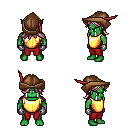
a pixel art fantasy rpg character, male body template, orc, green skin, gold chest armor, red pants, white blonde loose hair, leather cap, metal gloves, four views (front, back, left, right), 2x2 character sprite sheet, small pixel art, hard edges, no anti-aliasing